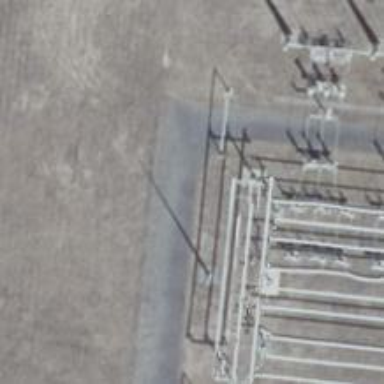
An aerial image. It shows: Busbar power line with 3 cables.